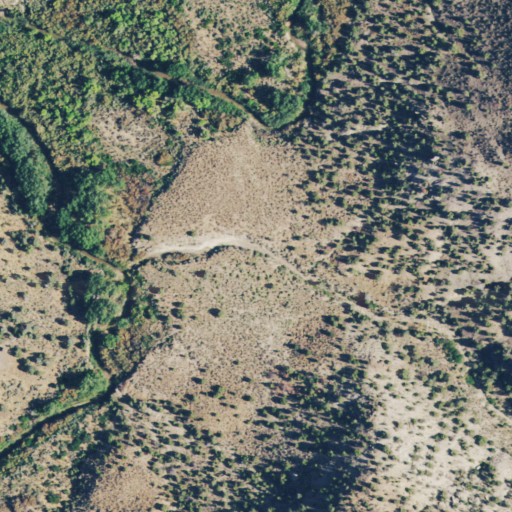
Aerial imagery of valley in Colorado named Black Canyon containing shrub, herbaceous wetlands, woody wetlands, evergreen forest, and pasture